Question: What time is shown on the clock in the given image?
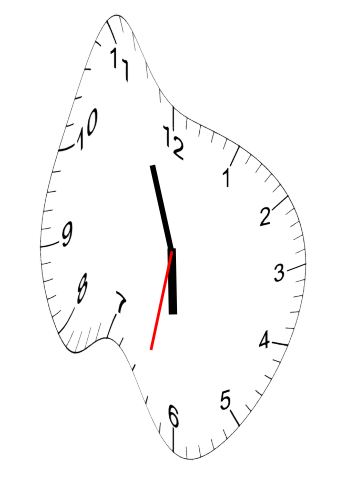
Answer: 05:56:32